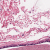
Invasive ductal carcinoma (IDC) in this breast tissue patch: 0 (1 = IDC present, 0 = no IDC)